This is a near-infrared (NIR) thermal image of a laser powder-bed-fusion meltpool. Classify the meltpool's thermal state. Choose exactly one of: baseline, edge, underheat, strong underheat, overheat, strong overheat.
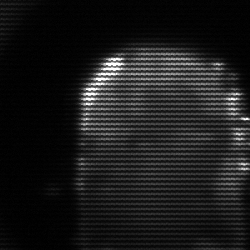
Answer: baseline